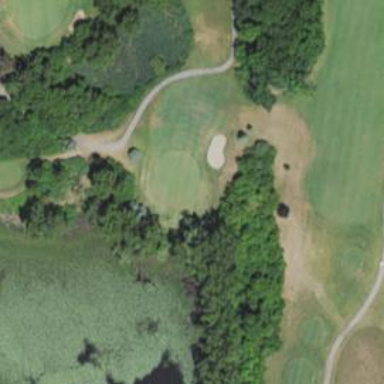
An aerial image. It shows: Golf hole.